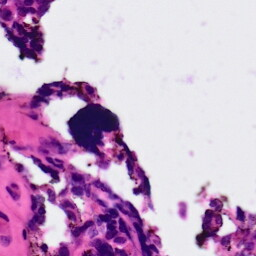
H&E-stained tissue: Ovarian